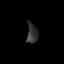
Tissue: lung
Cell type: Epithelial cells
Senescence score: 0.2023
Nuclear area (px): 216
Mean DAPI intensity: 50.213